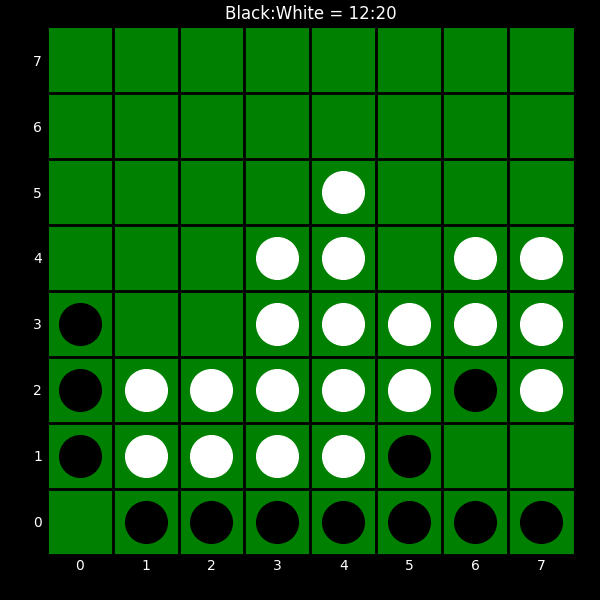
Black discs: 12
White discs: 20